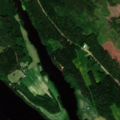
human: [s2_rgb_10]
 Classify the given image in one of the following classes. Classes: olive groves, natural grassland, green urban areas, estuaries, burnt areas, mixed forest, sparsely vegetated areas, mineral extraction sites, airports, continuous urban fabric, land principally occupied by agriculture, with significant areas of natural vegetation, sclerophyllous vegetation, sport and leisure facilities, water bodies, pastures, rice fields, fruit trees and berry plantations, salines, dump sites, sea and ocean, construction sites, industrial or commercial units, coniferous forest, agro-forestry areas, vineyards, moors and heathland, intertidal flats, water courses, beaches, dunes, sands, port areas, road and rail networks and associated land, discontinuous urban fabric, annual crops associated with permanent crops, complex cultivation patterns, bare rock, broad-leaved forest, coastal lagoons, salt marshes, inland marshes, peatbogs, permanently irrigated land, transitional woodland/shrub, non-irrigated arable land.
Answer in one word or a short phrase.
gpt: land principally occupied by agriculture, with significant areas of natural vegetation, coniferous forest, mixed forest, transitional woodland/shrub, water bodies